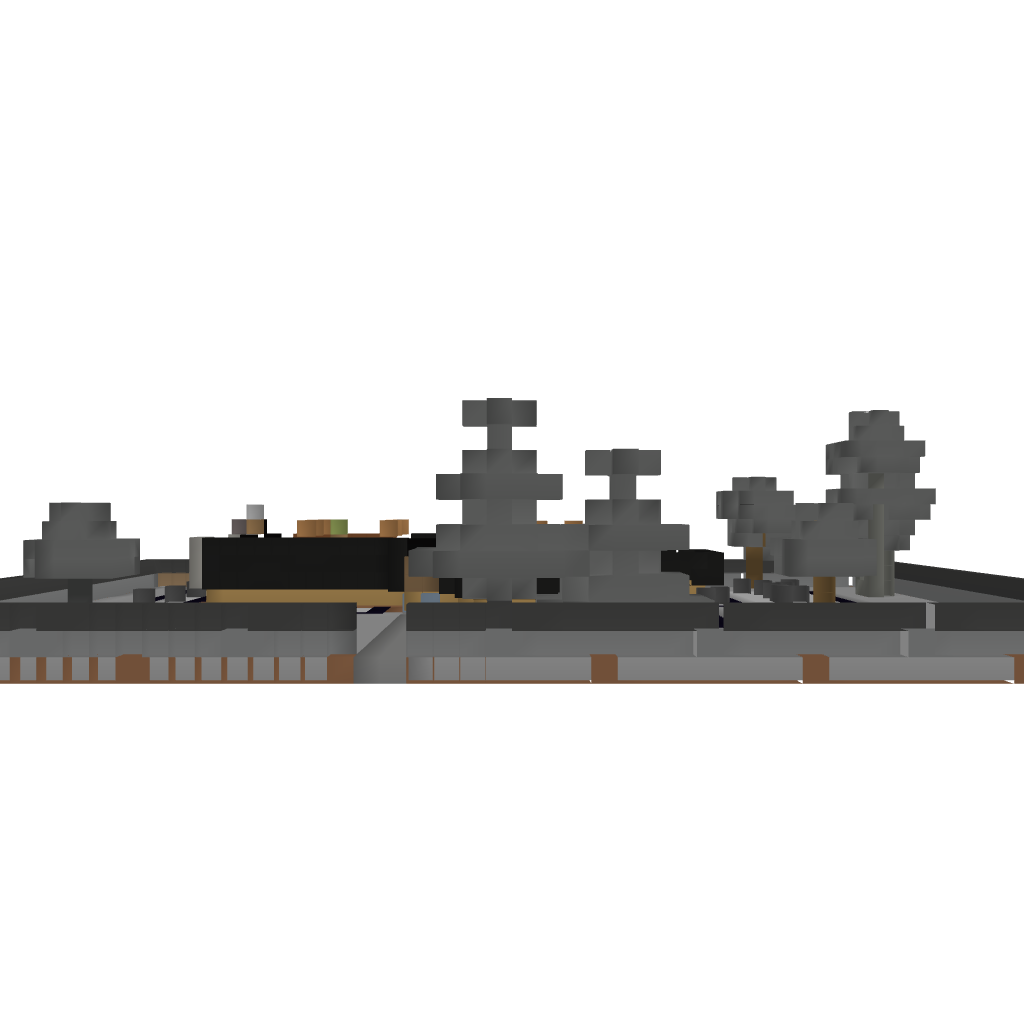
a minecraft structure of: modern home